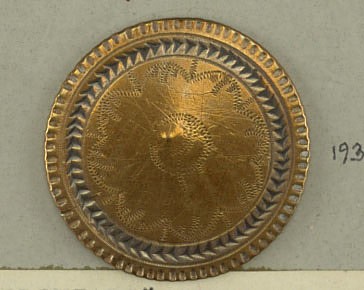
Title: Button
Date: late 18th century
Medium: Copper, nickel plating
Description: A) Copper center with pierced and engraved nickel border; B) Nickel plated button with copper band and gouging on nickel C) Nickel plated button with engraved cooper band D) Cooper button with stripes of horizontal and vertical line, set in copper rim.

On card 47